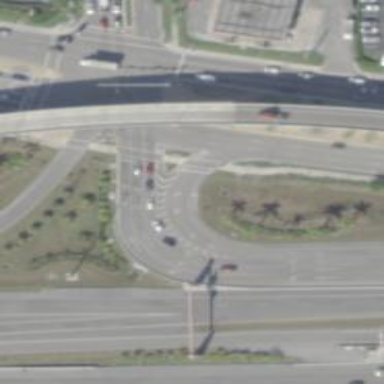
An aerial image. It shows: Asphalt cycleway with line markings at crossing.